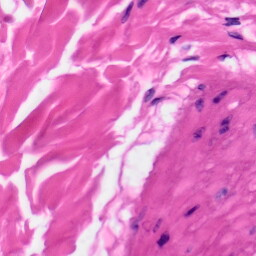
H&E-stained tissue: Skin